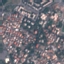
Label: Residential